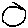
Label: circle